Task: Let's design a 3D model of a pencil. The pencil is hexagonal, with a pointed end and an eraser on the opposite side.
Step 83:
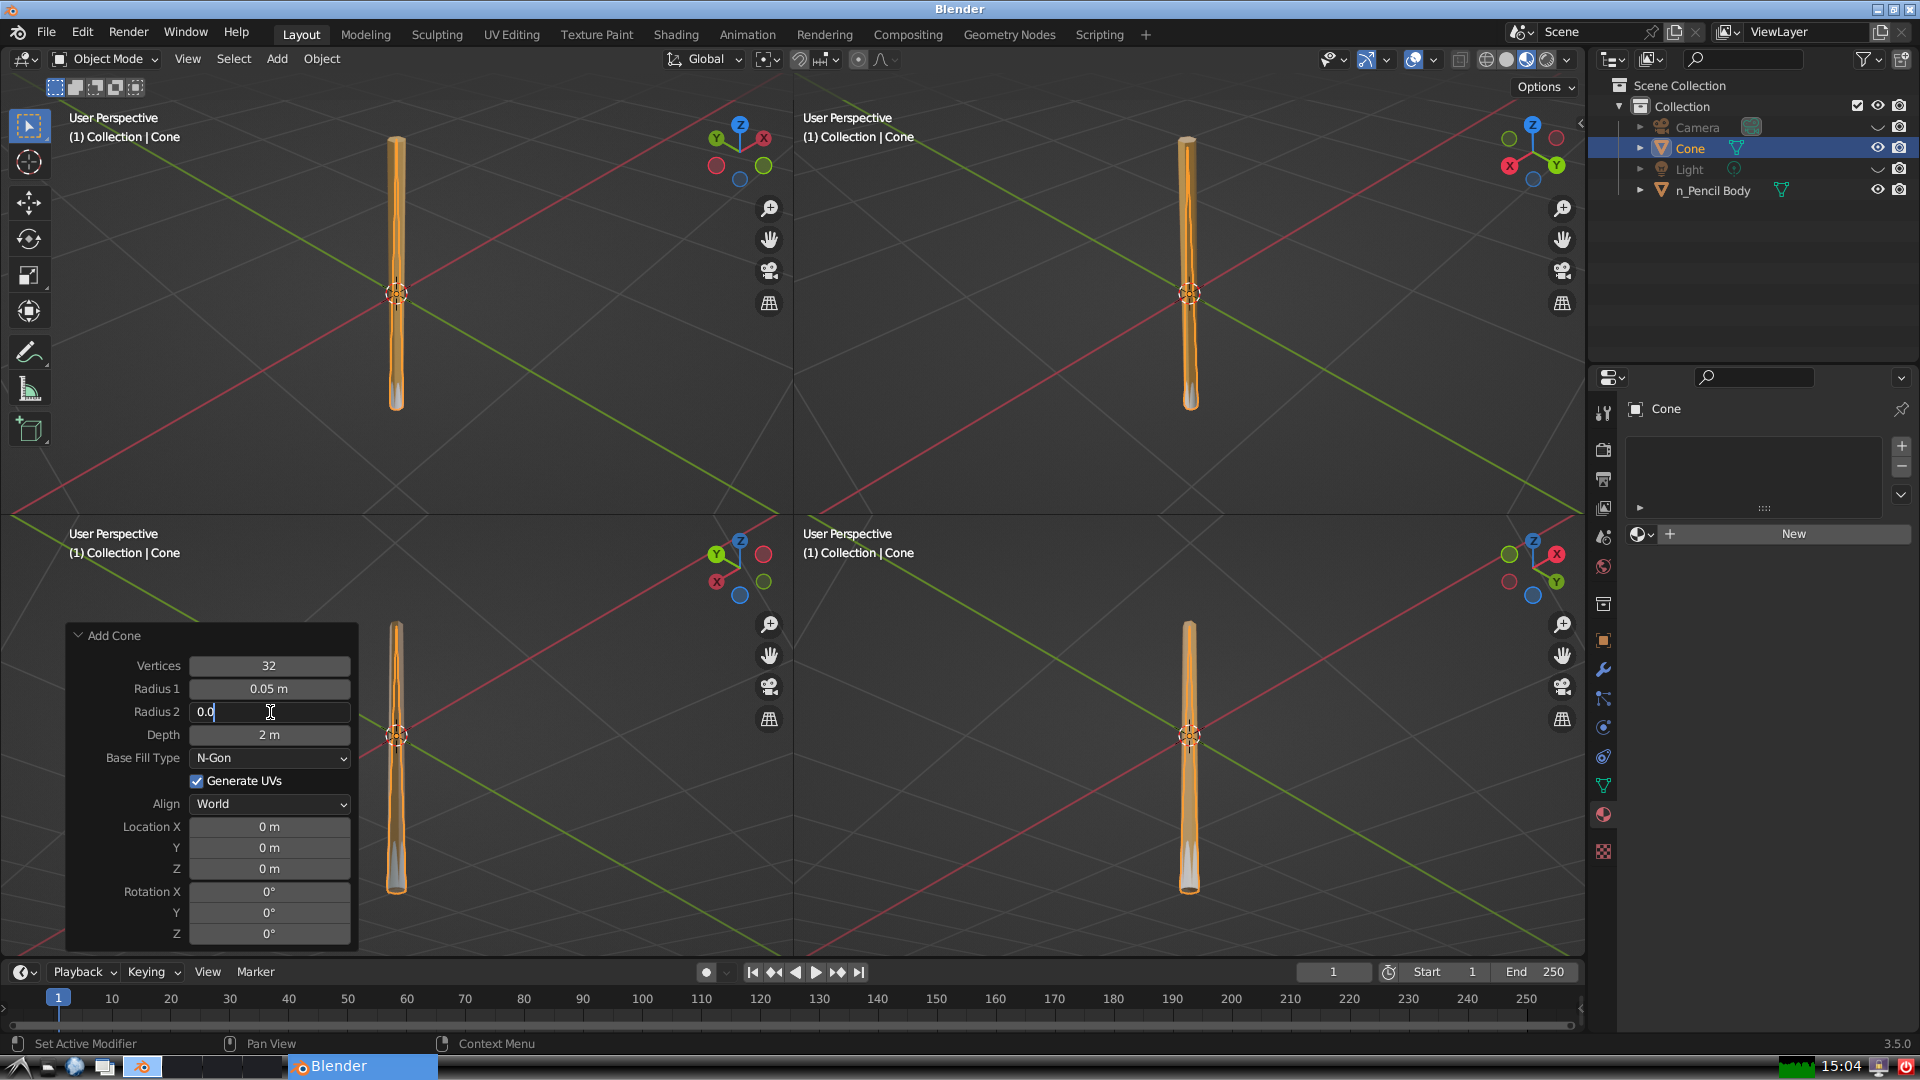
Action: {"key_press": ['Return']}